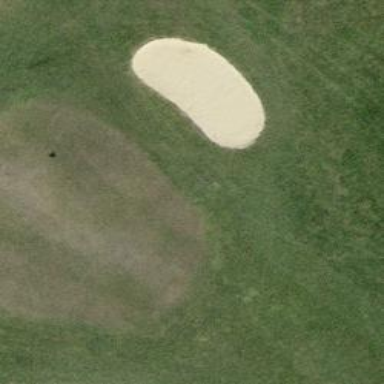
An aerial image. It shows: Golf green.